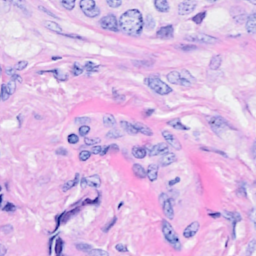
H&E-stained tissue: Breast